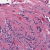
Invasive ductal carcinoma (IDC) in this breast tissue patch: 1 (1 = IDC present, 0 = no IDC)